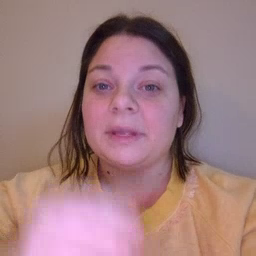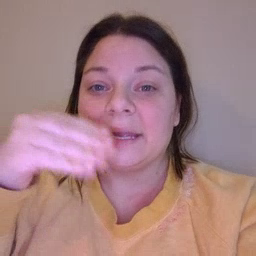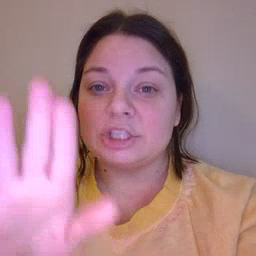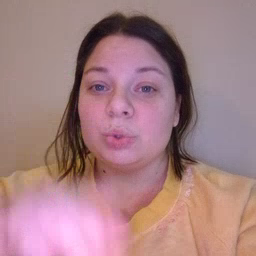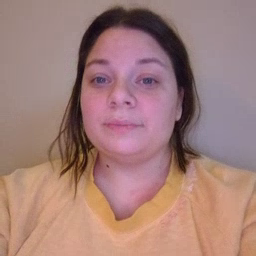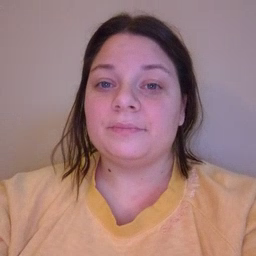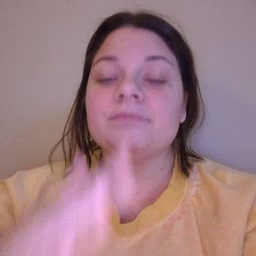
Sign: into